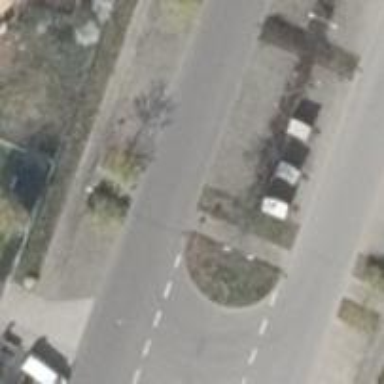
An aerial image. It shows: Unmarked crossing with pedestrian island.